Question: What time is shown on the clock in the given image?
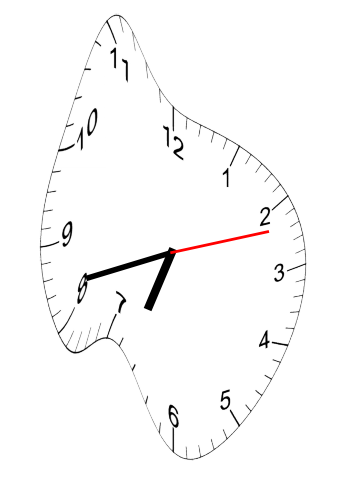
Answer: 06:42:12